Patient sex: M
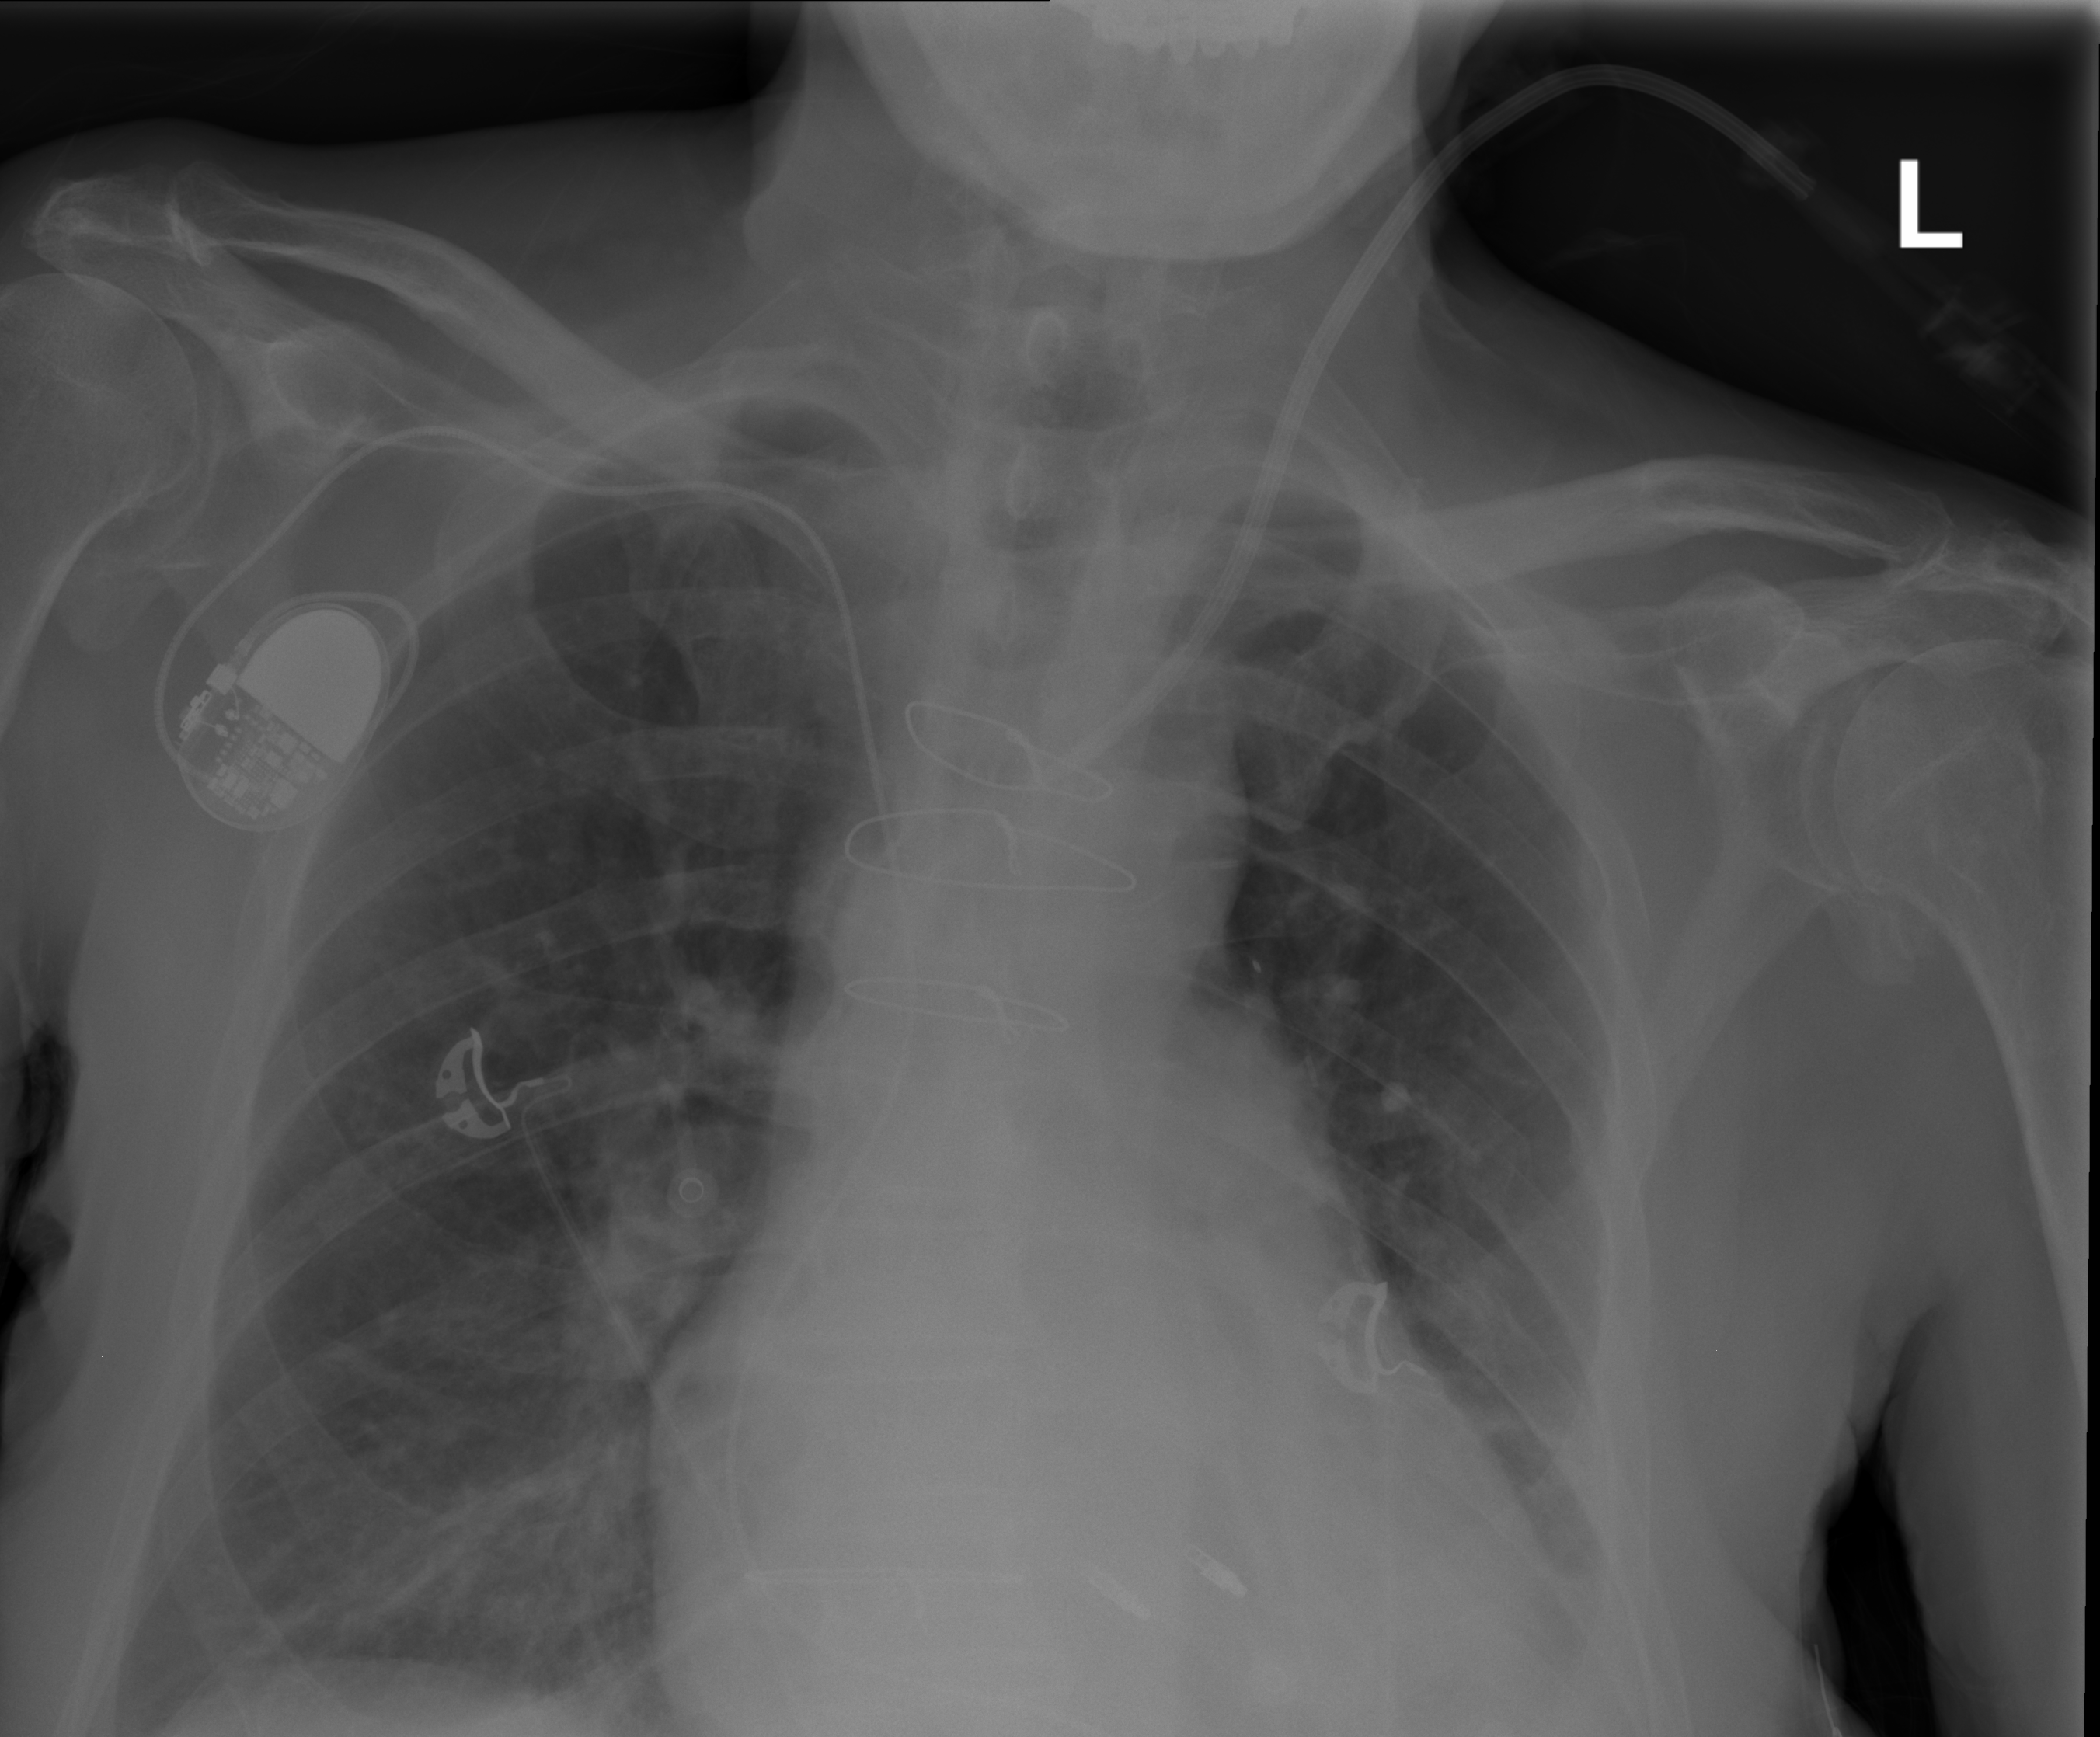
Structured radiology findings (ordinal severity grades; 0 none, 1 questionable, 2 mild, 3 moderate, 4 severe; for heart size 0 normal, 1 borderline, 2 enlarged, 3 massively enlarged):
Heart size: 2
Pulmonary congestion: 0
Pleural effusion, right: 0
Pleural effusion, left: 2
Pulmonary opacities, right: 0
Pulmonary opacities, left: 0
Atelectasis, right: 2
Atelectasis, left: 2